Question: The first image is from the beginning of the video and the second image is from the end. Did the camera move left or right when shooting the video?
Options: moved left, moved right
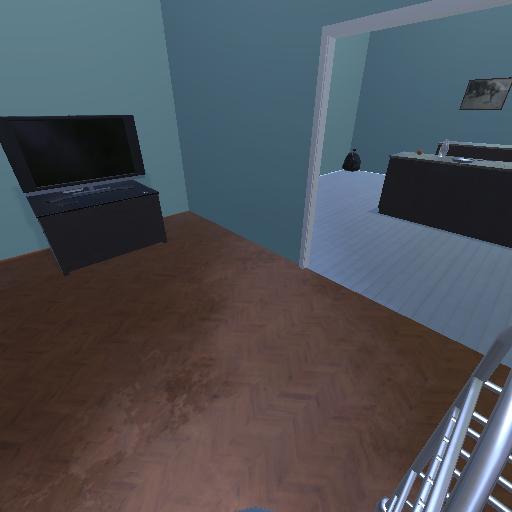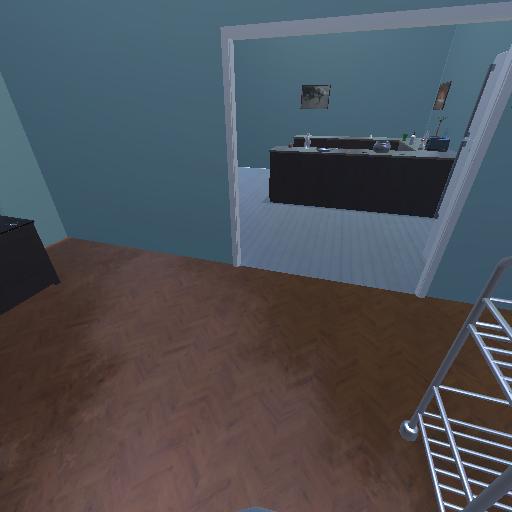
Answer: moved left